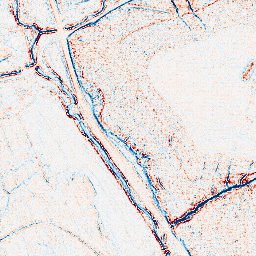
Category: edge_preserving
Decomposition family: bilateral
Decomposition parameters: d: 5
sigma_color: 75
sigma_space: 75
Upsampling method: sinc_blackman
Upsampling parameters: scale: 8
kernel_size: 16
Upsampling scale: 8